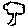
Label: tree